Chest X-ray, PA view. Patient: 55 years old, sex F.
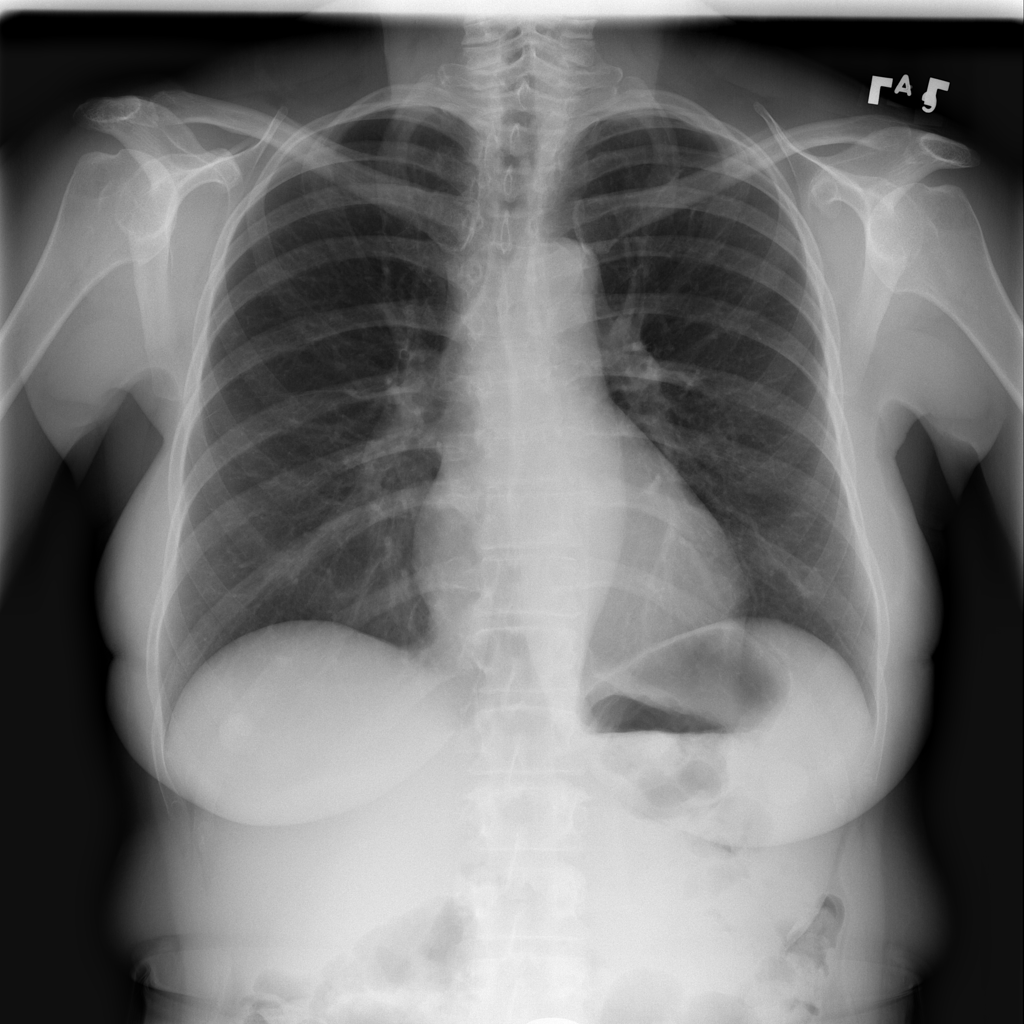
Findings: No Finding